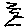
Label: zigzag